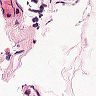
Metastatic tissue present: no